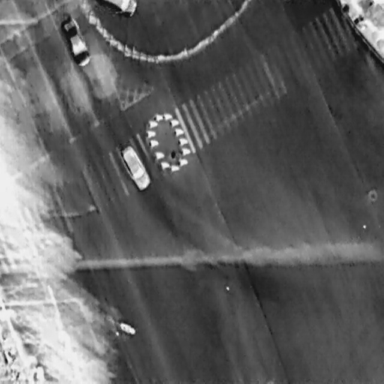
There are two Cars in the infrared image.